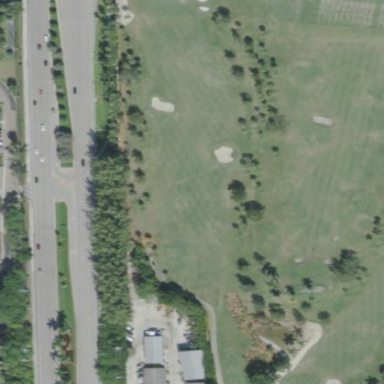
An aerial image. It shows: Golf fairway surrounded by grass.